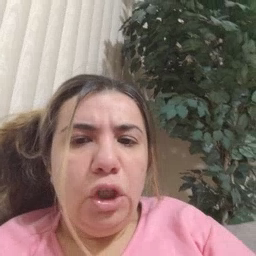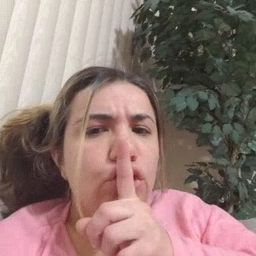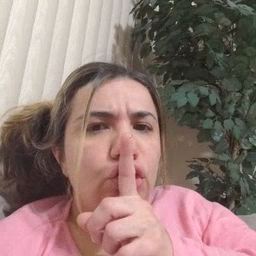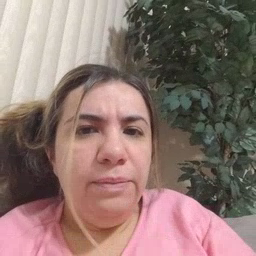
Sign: shhh